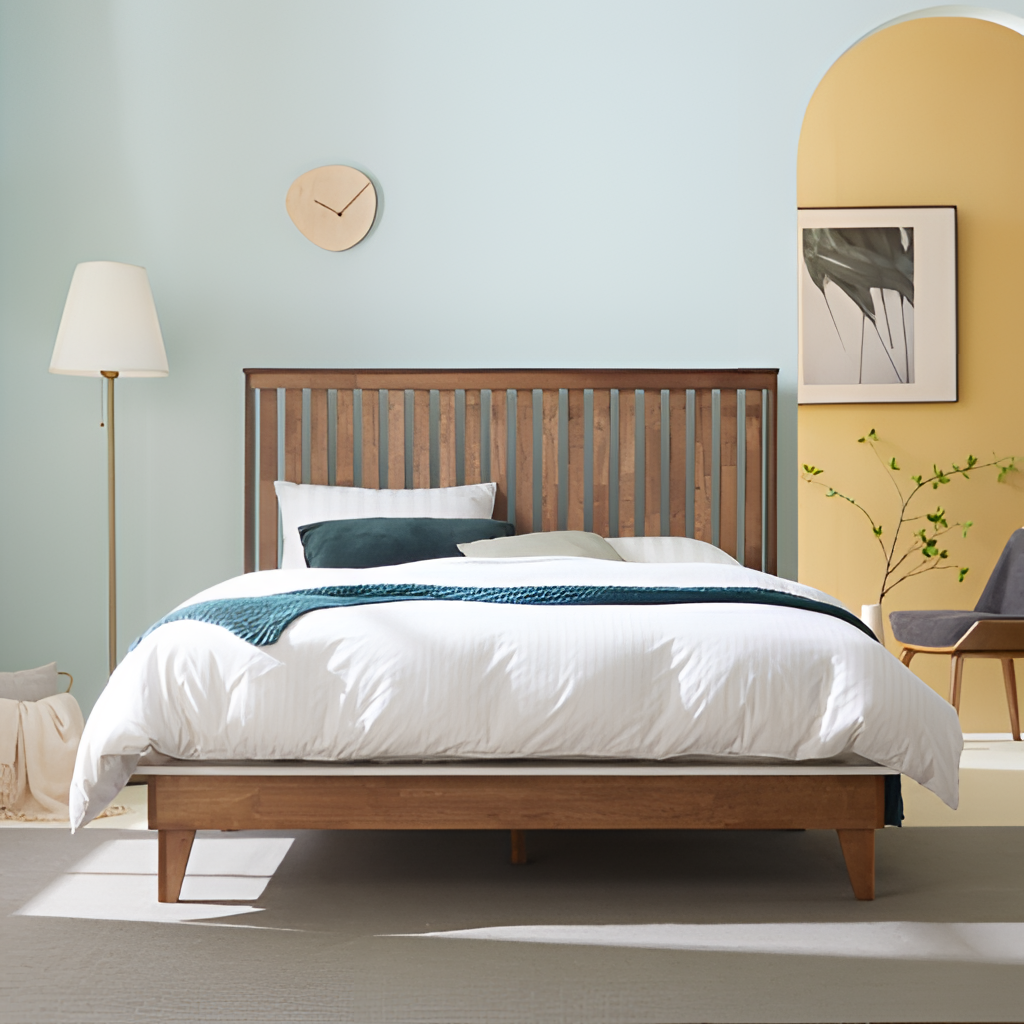
bedroom, wood bed, blue and yellow paint wallpaper, with horizontal two tone pattern, contemporary, carpet flooring, with solid pattern